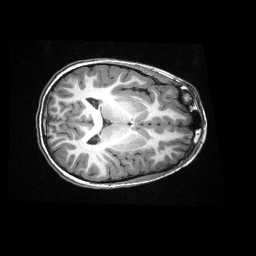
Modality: T1w
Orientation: axial
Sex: female